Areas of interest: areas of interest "Cultural Palace"
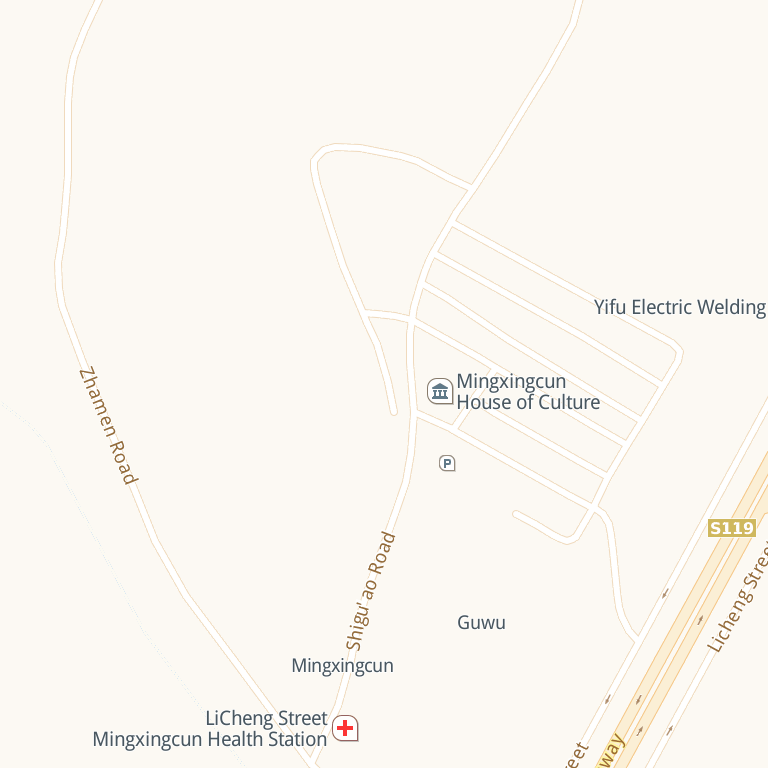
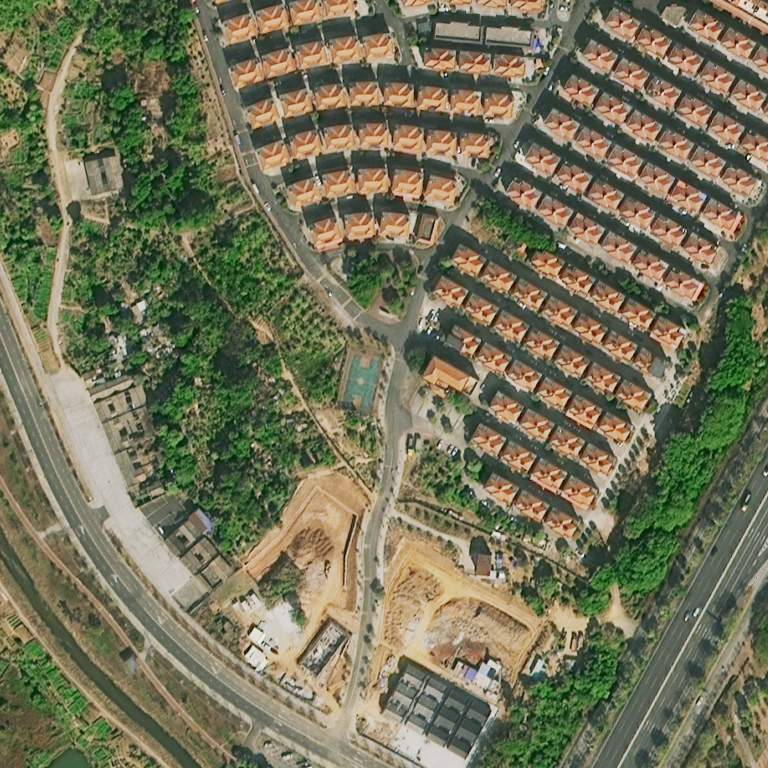